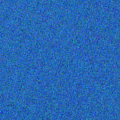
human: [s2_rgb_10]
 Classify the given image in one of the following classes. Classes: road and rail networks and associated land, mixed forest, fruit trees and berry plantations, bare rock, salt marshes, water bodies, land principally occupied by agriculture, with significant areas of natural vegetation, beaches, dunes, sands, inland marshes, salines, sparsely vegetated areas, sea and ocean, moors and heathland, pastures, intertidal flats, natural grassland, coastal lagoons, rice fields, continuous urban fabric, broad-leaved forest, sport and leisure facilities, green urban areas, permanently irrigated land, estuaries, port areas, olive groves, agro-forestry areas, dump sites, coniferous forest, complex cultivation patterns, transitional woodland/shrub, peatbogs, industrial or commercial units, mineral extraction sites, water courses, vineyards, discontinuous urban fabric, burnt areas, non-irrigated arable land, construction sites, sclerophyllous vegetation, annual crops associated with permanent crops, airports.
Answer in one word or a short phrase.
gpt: sea and ocean